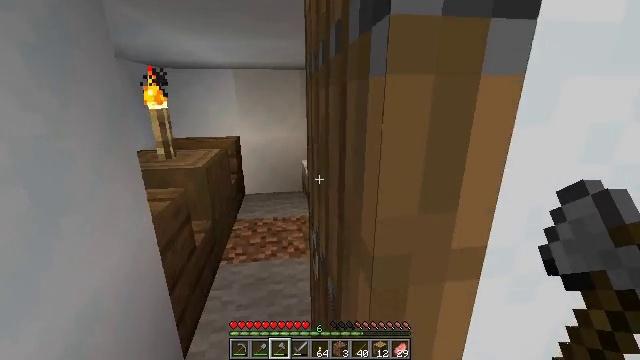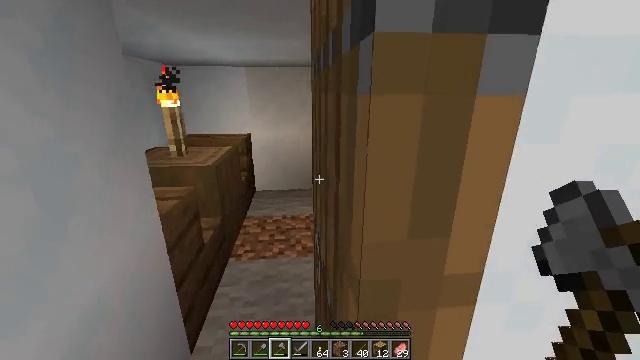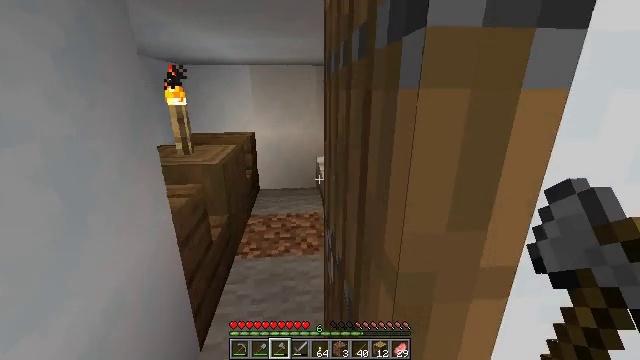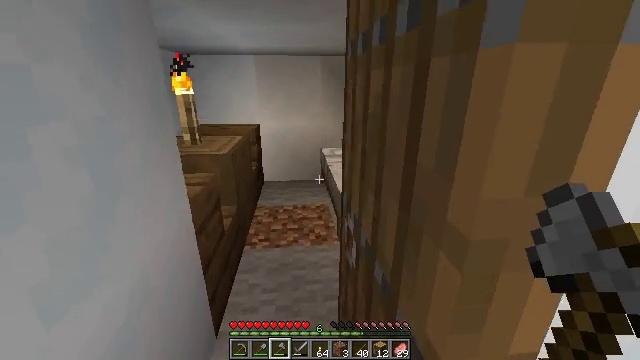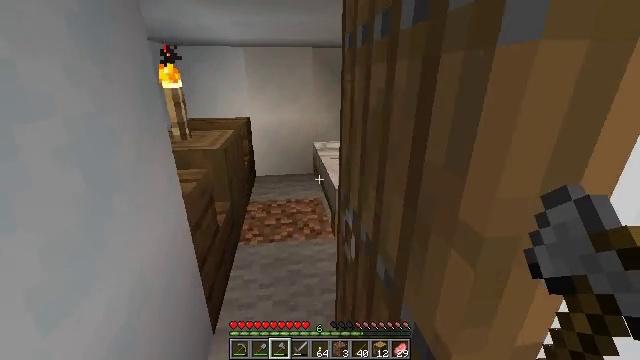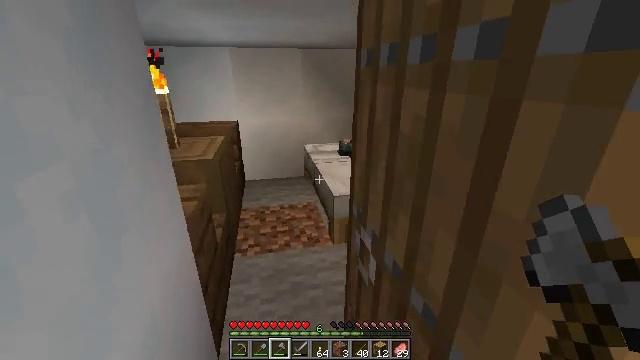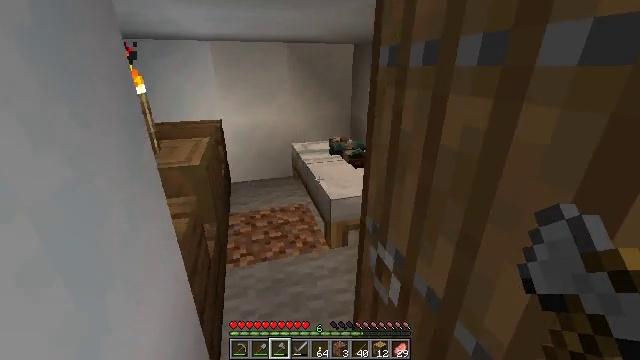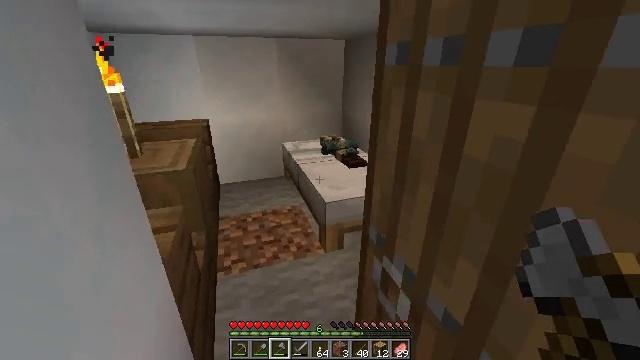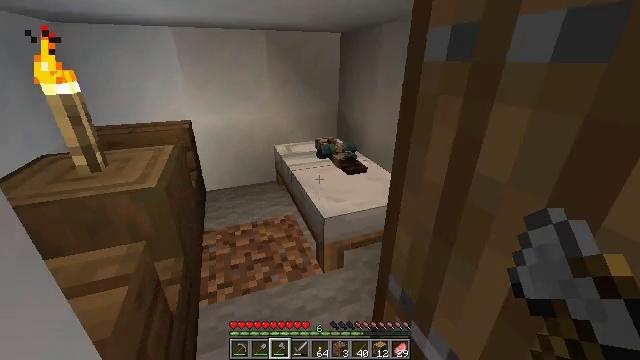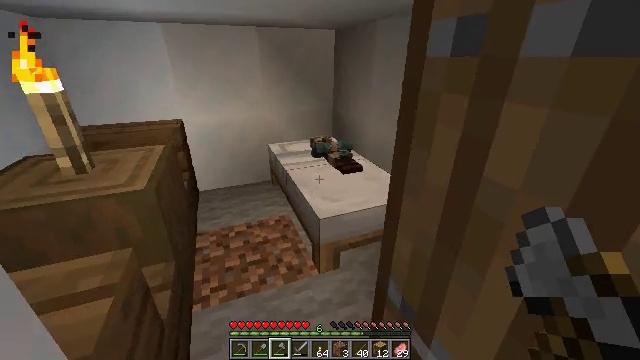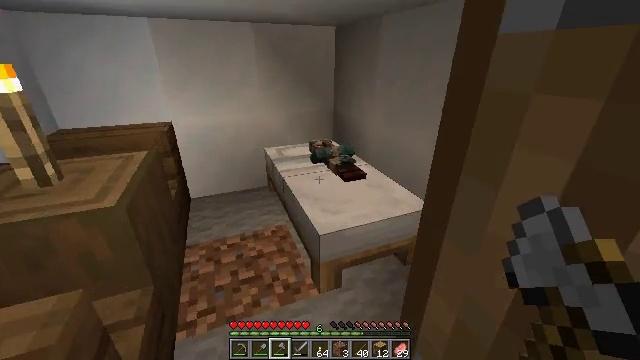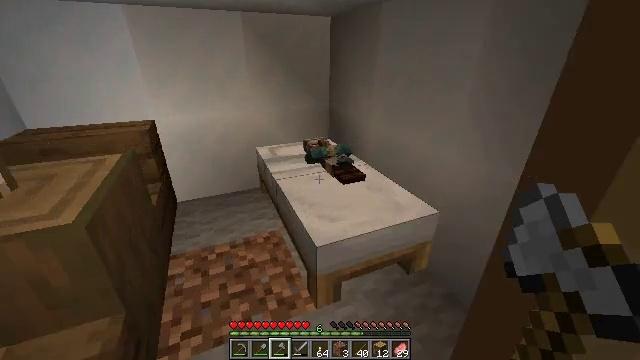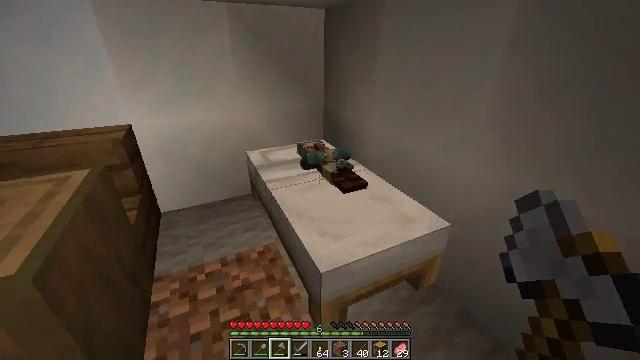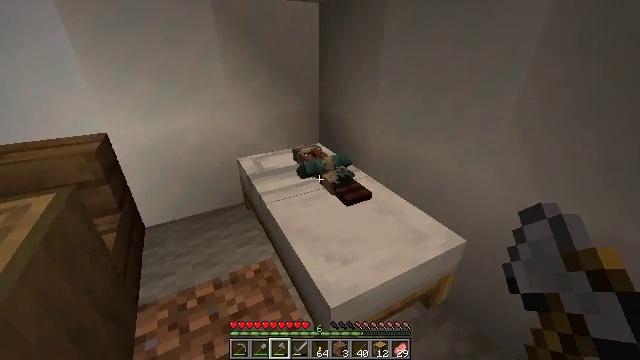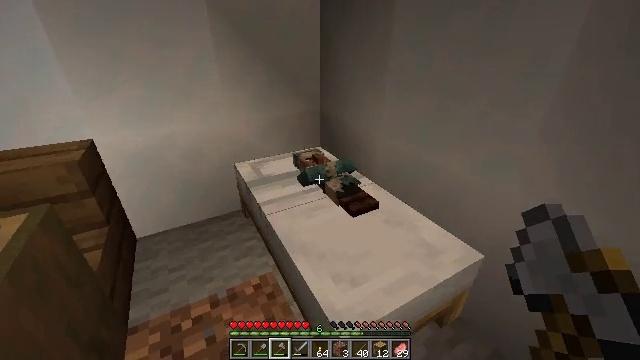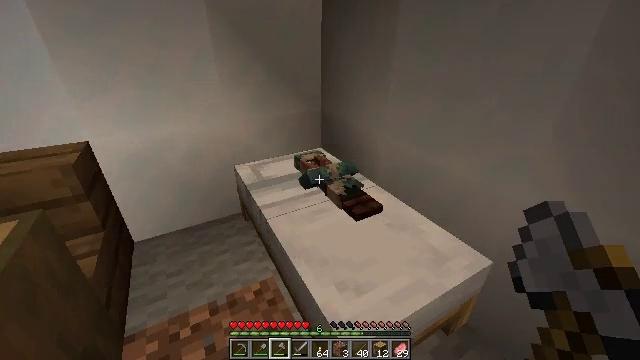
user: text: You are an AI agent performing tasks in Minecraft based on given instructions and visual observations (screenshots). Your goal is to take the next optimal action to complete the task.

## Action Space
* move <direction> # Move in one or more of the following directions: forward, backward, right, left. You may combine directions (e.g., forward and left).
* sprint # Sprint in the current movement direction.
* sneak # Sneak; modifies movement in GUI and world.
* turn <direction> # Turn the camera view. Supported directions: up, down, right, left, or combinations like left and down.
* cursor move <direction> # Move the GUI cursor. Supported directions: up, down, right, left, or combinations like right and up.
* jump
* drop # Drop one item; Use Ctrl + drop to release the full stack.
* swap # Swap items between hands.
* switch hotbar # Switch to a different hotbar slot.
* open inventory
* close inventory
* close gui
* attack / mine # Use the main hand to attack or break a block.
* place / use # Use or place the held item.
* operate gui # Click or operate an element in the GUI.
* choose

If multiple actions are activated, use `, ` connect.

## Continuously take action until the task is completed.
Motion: motion action
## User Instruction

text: Mine potatoes from the farmland.
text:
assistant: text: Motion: move forward and move left, turn left
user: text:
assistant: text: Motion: move forward and move left
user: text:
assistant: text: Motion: move forward and move left, turn down
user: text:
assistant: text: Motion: move forward and move left, turn right and down
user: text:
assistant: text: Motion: move forward and move left, turn right
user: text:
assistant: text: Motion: move forward, turn right and down
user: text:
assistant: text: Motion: move forward, turn right
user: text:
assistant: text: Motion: move forward, turn right
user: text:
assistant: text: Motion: move forward, turn right
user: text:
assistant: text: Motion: move forward
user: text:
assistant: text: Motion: move forward, turn right
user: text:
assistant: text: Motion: move forward, turn right
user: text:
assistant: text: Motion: move forward, turn right
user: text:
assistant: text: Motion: no_op
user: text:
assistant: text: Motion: no_op
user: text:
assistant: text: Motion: turn down
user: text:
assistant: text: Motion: turn down
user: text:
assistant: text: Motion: no_op
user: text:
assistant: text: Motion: no_op
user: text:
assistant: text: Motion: no_op
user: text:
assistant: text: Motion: no_op
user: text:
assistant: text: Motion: no_op
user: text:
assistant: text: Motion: no_op
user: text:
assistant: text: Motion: no_op
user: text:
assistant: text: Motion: no_op
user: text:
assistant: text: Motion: no_op
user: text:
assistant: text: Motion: no_op
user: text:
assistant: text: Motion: move back
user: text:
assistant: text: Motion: move back, turn left
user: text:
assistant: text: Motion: move back, turn left